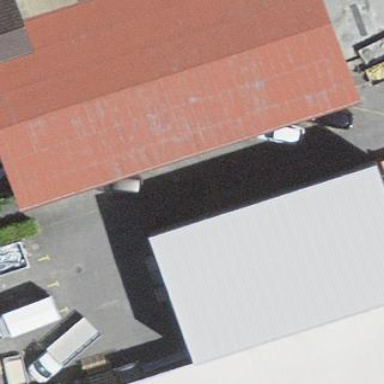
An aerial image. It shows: Commercial building.